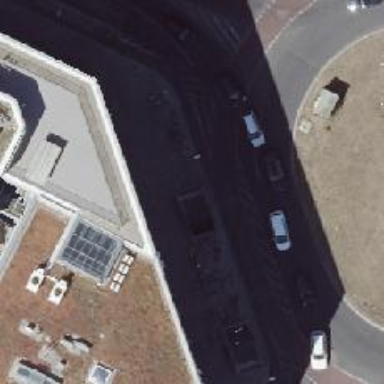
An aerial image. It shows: Subway entrance.